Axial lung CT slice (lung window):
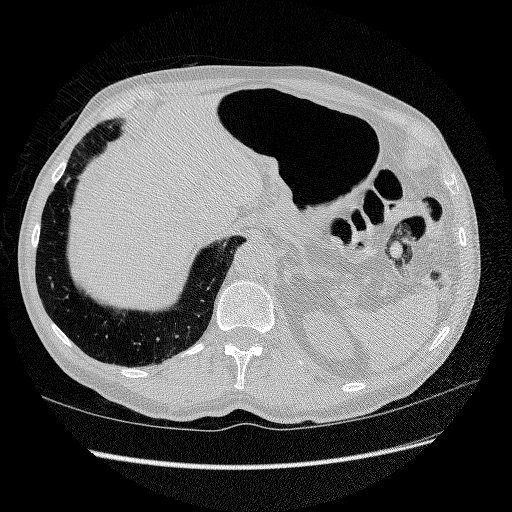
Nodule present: no